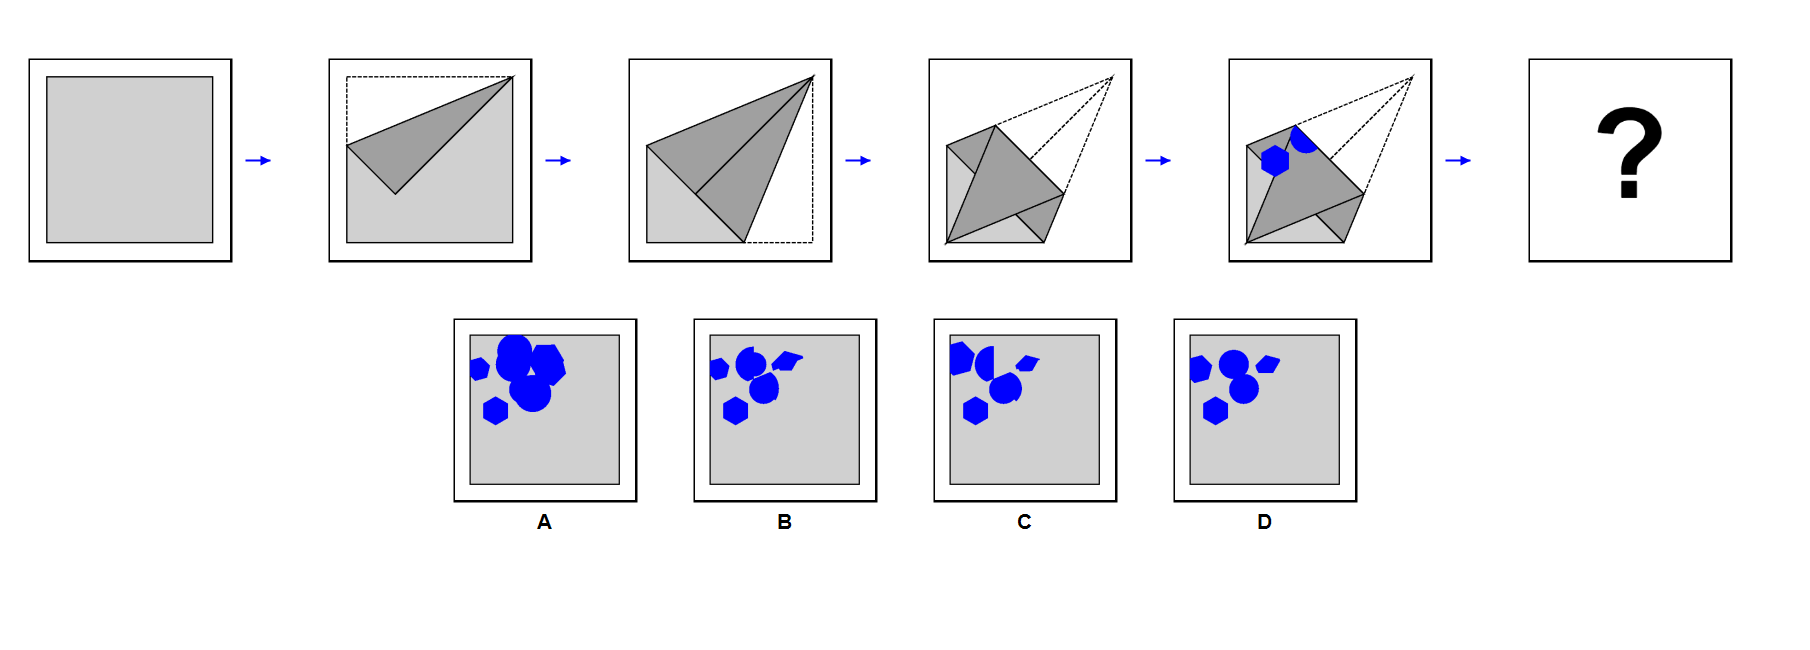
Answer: D